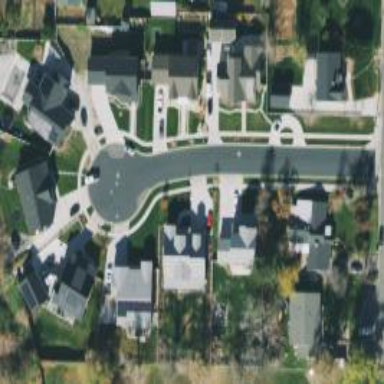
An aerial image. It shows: Residential road.